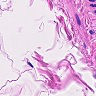
Metastatic tissue present: no